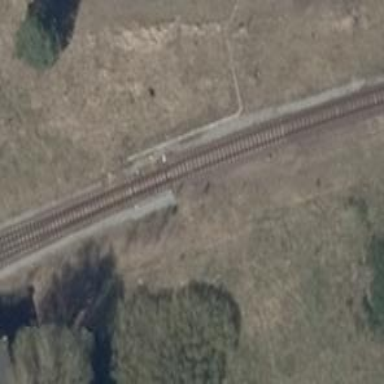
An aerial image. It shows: Railway switch with the turnout on the left side.